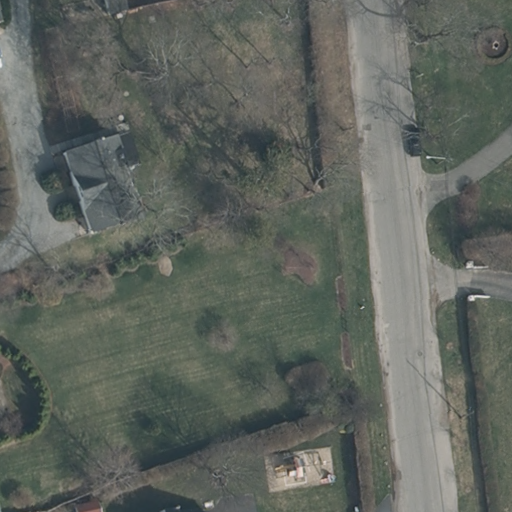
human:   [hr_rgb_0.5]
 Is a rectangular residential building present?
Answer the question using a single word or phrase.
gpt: no

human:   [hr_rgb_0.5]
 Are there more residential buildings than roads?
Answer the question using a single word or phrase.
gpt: yes

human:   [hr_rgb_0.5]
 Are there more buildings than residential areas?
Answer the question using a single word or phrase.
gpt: yes

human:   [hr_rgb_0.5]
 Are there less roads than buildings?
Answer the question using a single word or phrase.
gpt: yes

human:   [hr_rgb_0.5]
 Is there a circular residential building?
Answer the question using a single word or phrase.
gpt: no

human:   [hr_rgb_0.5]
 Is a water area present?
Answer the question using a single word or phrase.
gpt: no

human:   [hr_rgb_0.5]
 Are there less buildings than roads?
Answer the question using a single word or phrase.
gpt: no

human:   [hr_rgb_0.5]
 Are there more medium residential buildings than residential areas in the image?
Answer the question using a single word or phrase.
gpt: no

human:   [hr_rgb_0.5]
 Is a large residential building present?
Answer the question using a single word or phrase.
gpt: yes

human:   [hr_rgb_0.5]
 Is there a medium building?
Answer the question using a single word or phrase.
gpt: yes

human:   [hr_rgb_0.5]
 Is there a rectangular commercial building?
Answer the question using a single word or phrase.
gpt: no

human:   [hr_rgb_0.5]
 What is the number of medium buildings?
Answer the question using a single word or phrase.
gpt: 2

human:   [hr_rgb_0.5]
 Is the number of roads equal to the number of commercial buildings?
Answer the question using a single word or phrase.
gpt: no

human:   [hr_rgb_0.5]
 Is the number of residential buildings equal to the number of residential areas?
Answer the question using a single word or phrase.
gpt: no

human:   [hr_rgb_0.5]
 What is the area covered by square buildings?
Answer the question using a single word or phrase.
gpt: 0m2

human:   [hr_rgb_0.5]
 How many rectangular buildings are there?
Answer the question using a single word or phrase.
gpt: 1

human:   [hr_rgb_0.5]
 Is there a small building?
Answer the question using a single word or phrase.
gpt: yes

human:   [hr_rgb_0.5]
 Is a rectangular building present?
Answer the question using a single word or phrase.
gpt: yes

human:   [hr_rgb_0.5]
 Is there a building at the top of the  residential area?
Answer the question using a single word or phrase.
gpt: yes

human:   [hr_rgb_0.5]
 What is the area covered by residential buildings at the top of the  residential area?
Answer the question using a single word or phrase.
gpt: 780m2

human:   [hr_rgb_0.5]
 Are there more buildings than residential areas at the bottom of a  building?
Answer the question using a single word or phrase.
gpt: yes

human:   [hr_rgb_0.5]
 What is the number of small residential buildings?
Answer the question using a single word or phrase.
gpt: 0

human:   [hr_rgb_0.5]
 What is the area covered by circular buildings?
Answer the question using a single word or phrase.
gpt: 0m2

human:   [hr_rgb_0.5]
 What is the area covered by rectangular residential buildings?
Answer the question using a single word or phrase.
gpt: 0m2

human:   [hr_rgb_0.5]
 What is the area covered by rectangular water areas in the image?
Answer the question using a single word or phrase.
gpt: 0m2

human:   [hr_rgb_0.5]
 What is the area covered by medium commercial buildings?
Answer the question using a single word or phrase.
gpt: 0m2

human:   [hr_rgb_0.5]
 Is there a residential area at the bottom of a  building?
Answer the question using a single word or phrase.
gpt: yes

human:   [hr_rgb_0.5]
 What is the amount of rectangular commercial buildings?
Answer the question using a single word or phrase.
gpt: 0

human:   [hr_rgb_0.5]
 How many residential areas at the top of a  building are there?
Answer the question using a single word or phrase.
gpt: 0

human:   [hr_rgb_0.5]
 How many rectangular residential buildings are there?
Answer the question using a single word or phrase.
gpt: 0

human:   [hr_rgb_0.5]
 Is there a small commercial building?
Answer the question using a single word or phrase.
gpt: no

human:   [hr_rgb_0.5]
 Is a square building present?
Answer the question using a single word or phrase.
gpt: no

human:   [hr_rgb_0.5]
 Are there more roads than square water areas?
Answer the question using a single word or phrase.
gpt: yes

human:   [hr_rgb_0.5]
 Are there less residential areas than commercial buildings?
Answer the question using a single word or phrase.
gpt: no

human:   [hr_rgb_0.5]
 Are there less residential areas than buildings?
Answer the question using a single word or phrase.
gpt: yes

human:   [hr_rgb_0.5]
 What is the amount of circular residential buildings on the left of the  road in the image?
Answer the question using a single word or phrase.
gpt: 0